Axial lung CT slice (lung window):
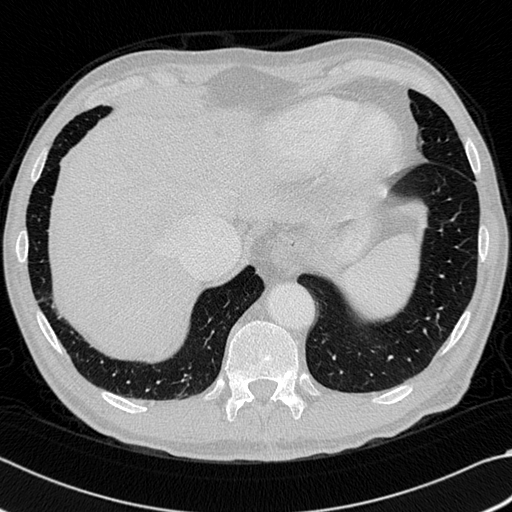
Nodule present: no